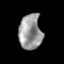
Tissue: prostate
Cell type: T cells
Senescence score: 0.3403
Nuclear area (px): 785
Mean DAPI intensity: 152.773